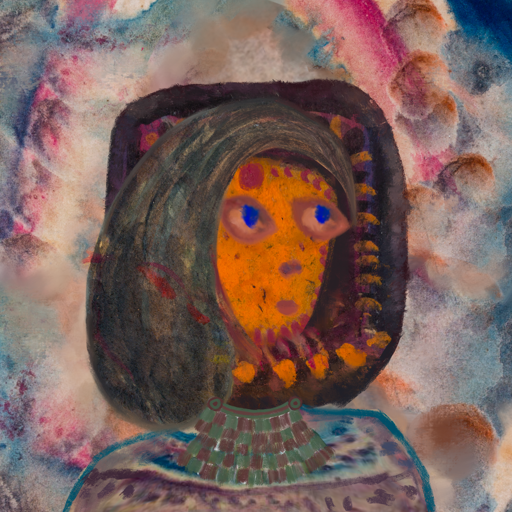
Background: Rupkatha, Head And Neck Side: Doll_w_Hair, Face Side: Mother_And_Son_Mother, Bust: HillGirl, Hair Side: Gypsy_Mother, Head Accessory: Blank, Second Necklace: After_Raid, Necklace: Blank, Baby: Blank